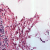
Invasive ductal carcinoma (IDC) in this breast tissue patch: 1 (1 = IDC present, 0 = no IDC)